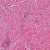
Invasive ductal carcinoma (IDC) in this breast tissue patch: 0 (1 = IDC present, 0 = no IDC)